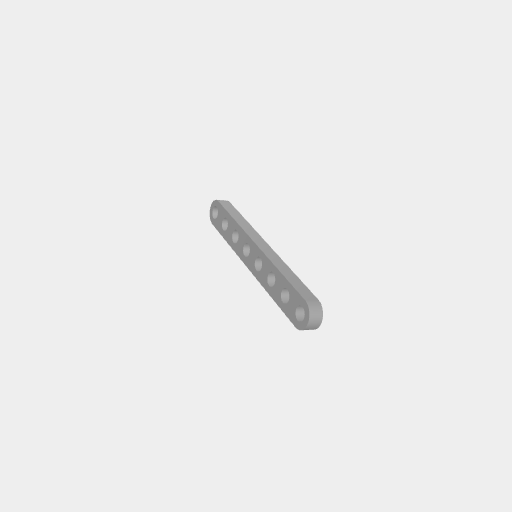
Part: FlatBeam8H